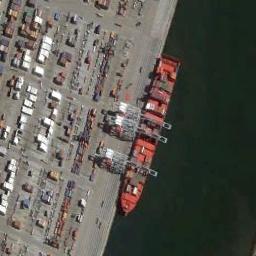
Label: ship